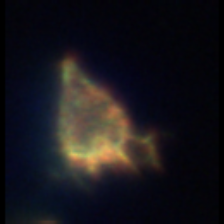
Taxon: Ciliates
Group: Other